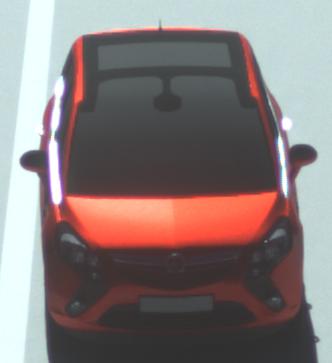
Make: Opel
Model: Zafira Tourer 1.8
Detailed model: Zafira (C) Tourer
Model produced from: 2012/01
Model produced until: 2015/06
Doors: 5
Color: red
Road condition: dry road
Daytime: morning or afternoon
Contrast: high contrast